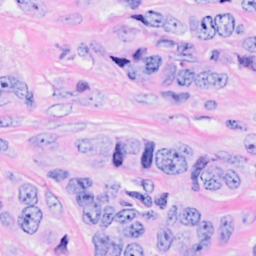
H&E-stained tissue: Breast